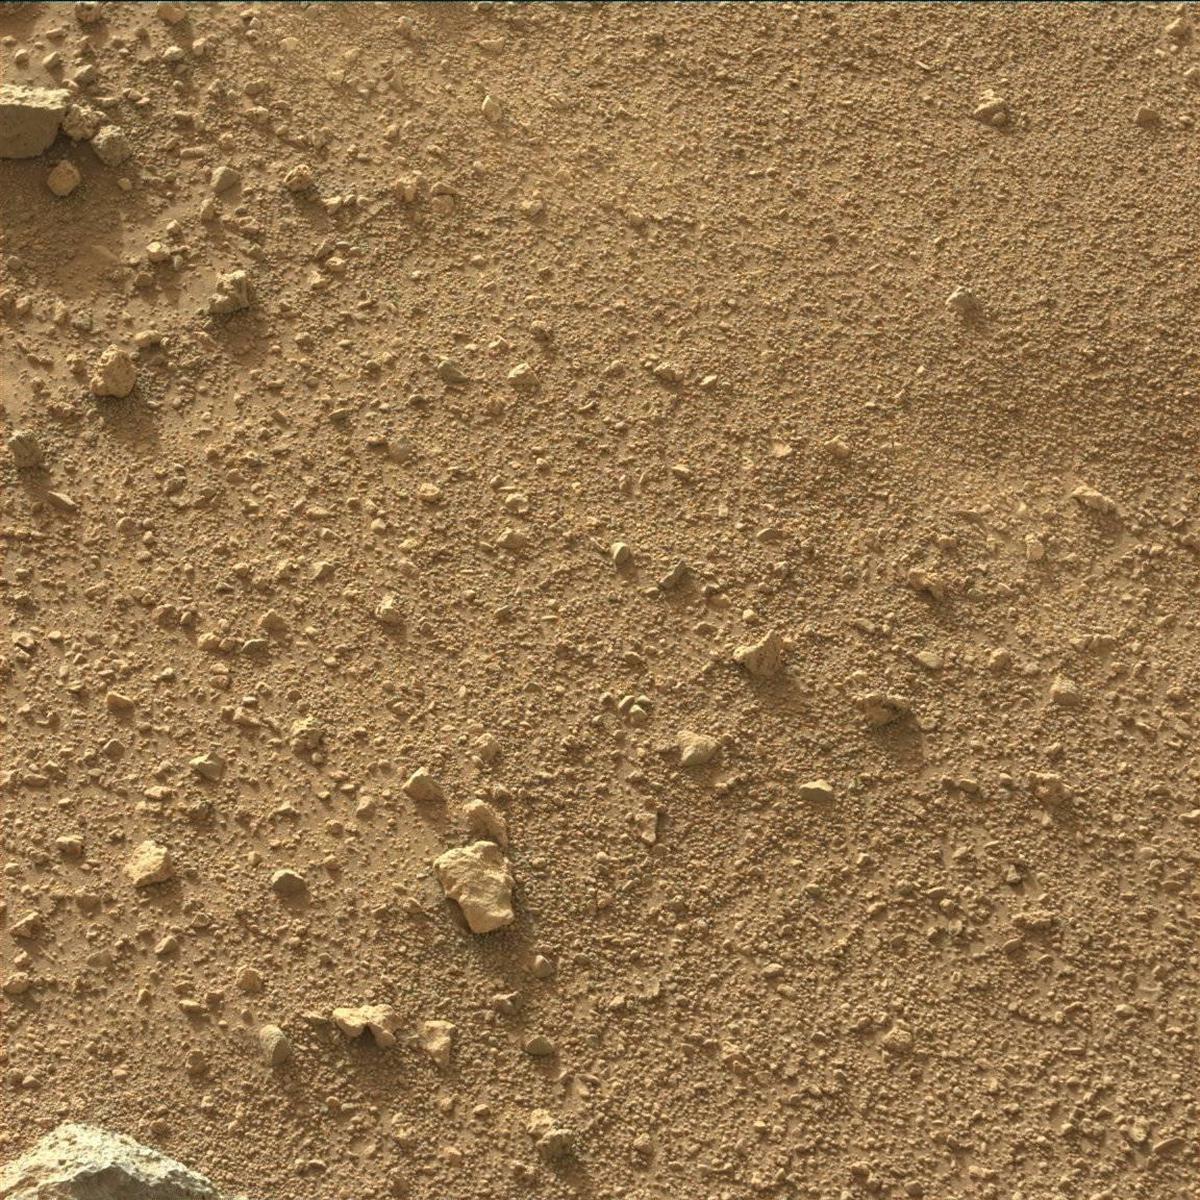
Terrain classes present: Bedrock, Rock, Sand / Soil